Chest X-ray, AP view. Patient: 26 years old, sex F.
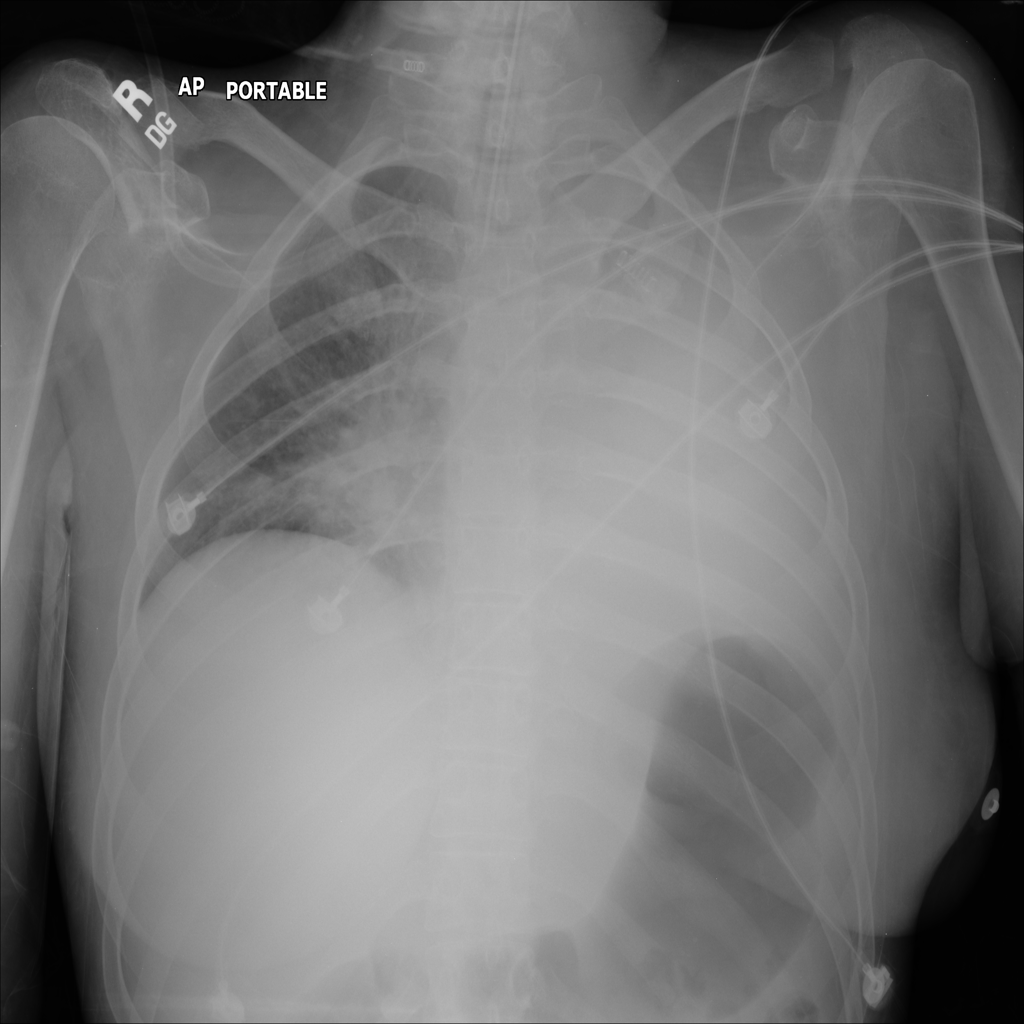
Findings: Atelectasis, Fibrosis, Infiltration